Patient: sex M, age 25
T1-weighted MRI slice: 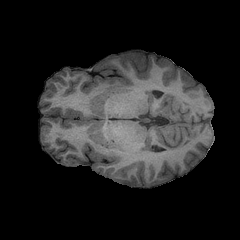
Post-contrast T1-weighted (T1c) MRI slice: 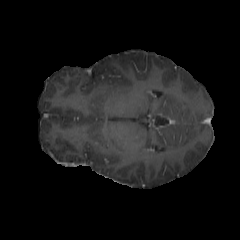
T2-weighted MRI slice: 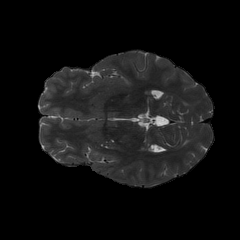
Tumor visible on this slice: no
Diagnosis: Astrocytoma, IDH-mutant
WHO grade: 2